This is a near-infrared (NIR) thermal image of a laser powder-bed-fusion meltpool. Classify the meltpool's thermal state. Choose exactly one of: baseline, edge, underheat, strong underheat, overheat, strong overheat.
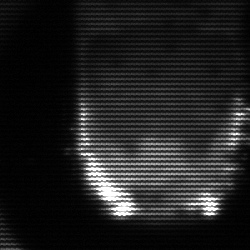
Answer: baseline